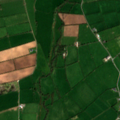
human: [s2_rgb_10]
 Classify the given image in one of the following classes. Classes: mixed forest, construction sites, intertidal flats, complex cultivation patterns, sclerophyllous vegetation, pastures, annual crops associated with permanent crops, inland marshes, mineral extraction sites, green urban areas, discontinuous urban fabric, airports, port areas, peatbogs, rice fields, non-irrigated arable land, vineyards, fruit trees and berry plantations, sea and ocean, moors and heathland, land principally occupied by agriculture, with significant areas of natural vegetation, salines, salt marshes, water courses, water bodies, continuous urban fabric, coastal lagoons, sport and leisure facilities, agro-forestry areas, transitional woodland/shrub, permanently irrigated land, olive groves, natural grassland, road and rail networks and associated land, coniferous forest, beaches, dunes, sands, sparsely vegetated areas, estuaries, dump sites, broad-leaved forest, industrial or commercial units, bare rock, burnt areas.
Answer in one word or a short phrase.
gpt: pastures